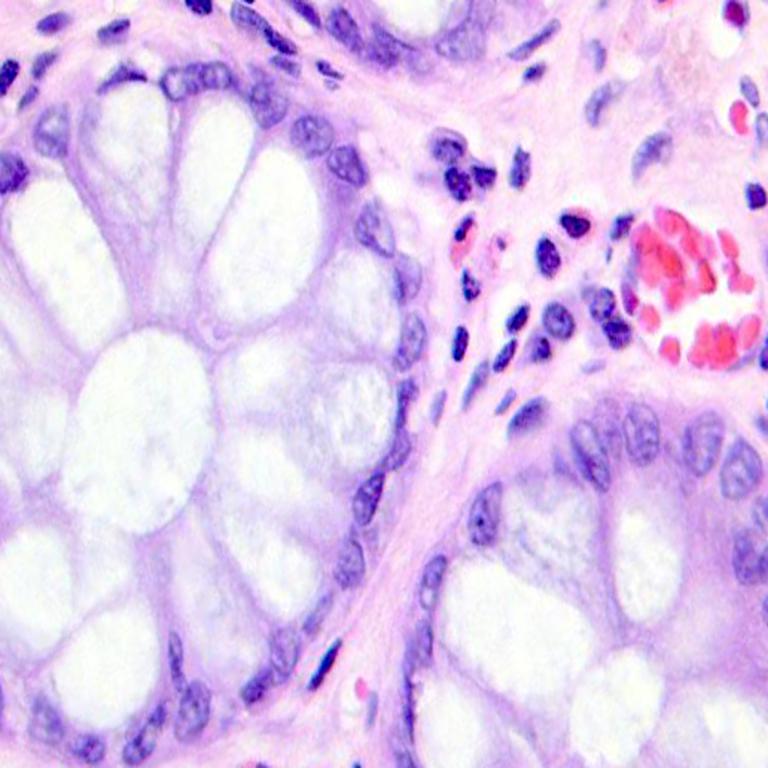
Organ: colon
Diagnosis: benign